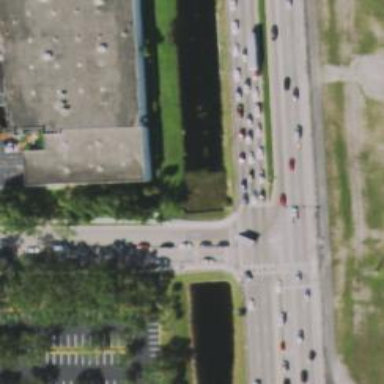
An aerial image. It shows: Secondary road crossing bridge.